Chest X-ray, PA view. Patient: 51 years old, sex F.
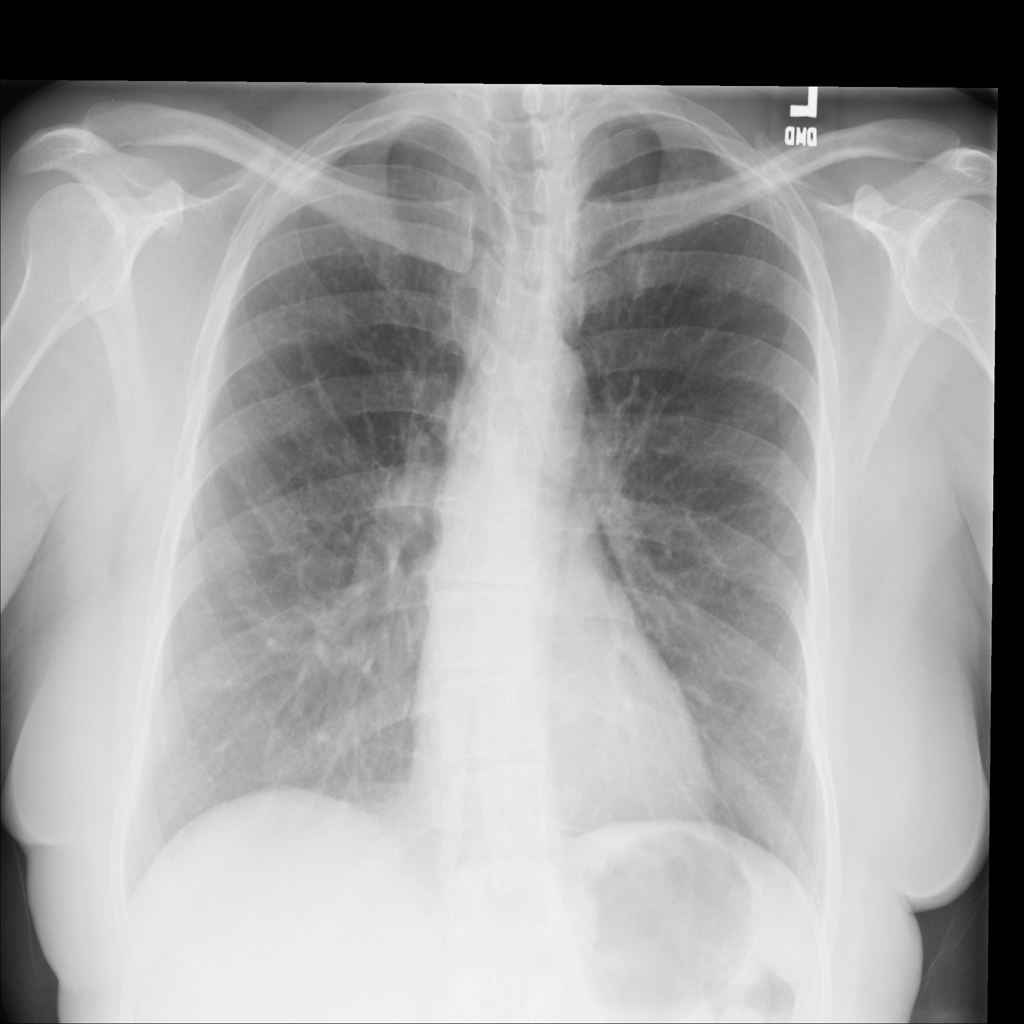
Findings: No Finding